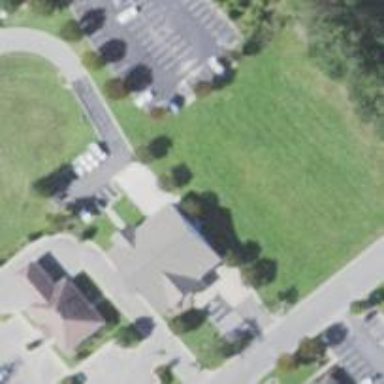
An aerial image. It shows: Ambulance station building.